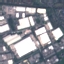
Label: Industrial